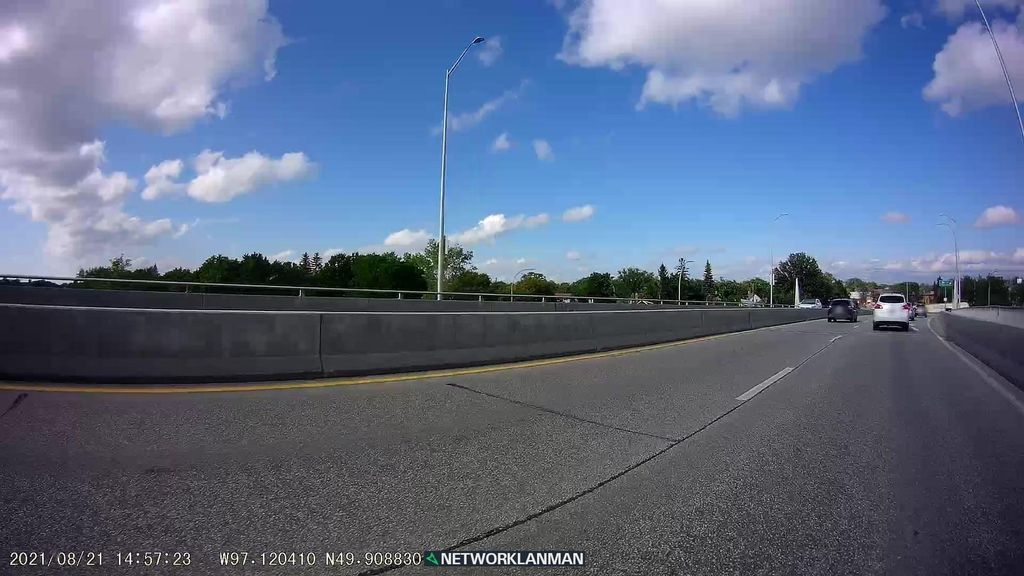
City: winnipeg